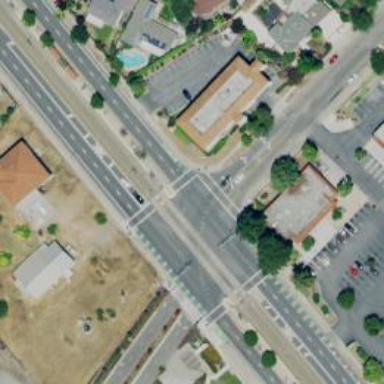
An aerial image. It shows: Solid stop line on the road.